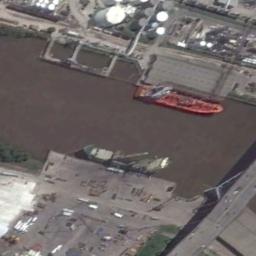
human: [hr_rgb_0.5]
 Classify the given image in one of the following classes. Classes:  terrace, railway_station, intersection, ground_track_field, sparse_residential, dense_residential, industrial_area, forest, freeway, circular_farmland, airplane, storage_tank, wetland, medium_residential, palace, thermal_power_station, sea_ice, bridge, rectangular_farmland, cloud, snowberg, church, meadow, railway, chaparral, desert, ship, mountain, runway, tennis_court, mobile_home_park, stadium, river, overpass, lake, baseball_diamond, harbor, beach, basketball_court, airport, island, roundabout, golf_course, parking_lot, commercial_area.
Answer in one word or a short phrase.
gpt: ship